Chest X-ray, PA view. Patient: 19 years old, sex M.
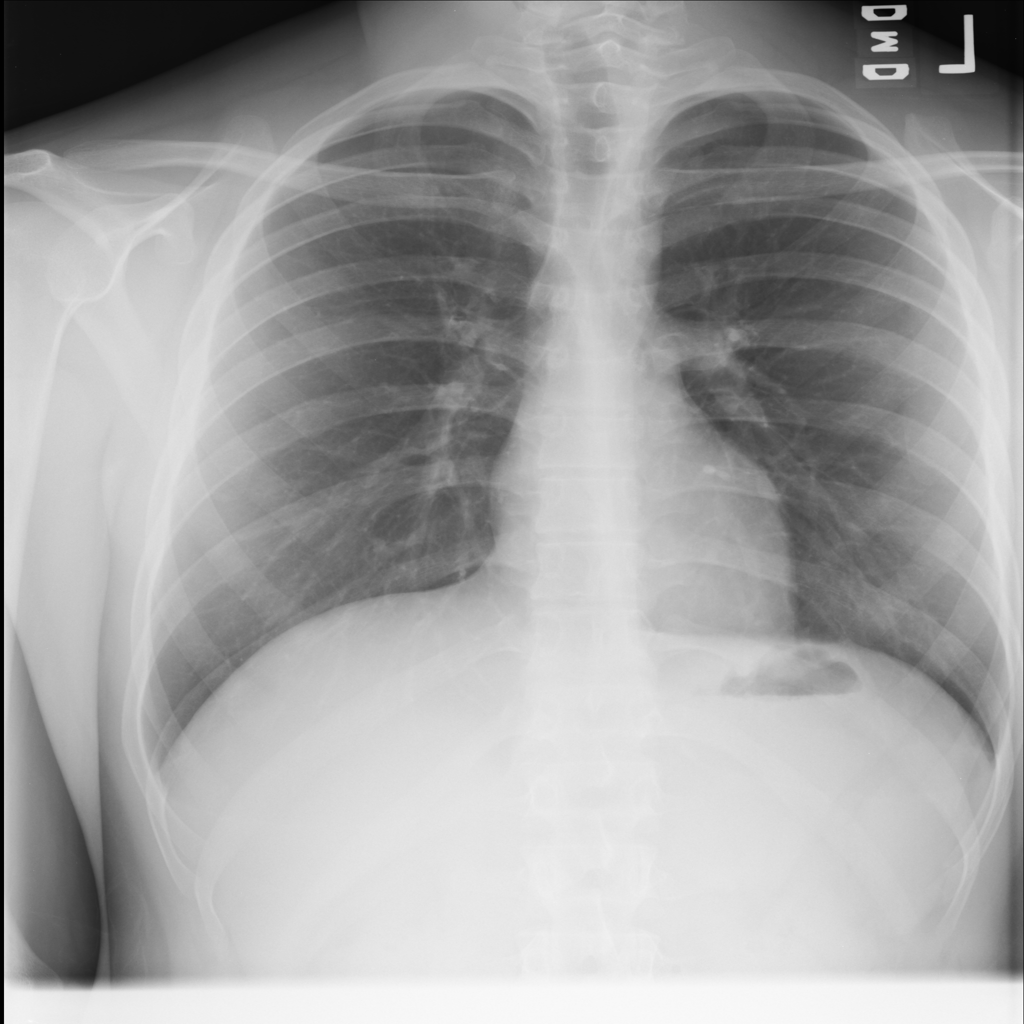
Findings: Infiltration